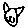
Label: cat